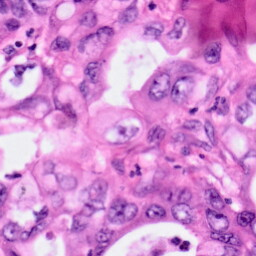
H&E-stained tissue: Pancreatic